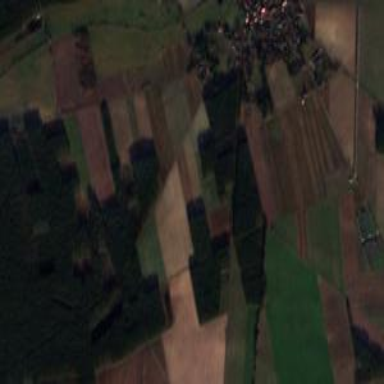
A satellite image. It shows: View of farmland.